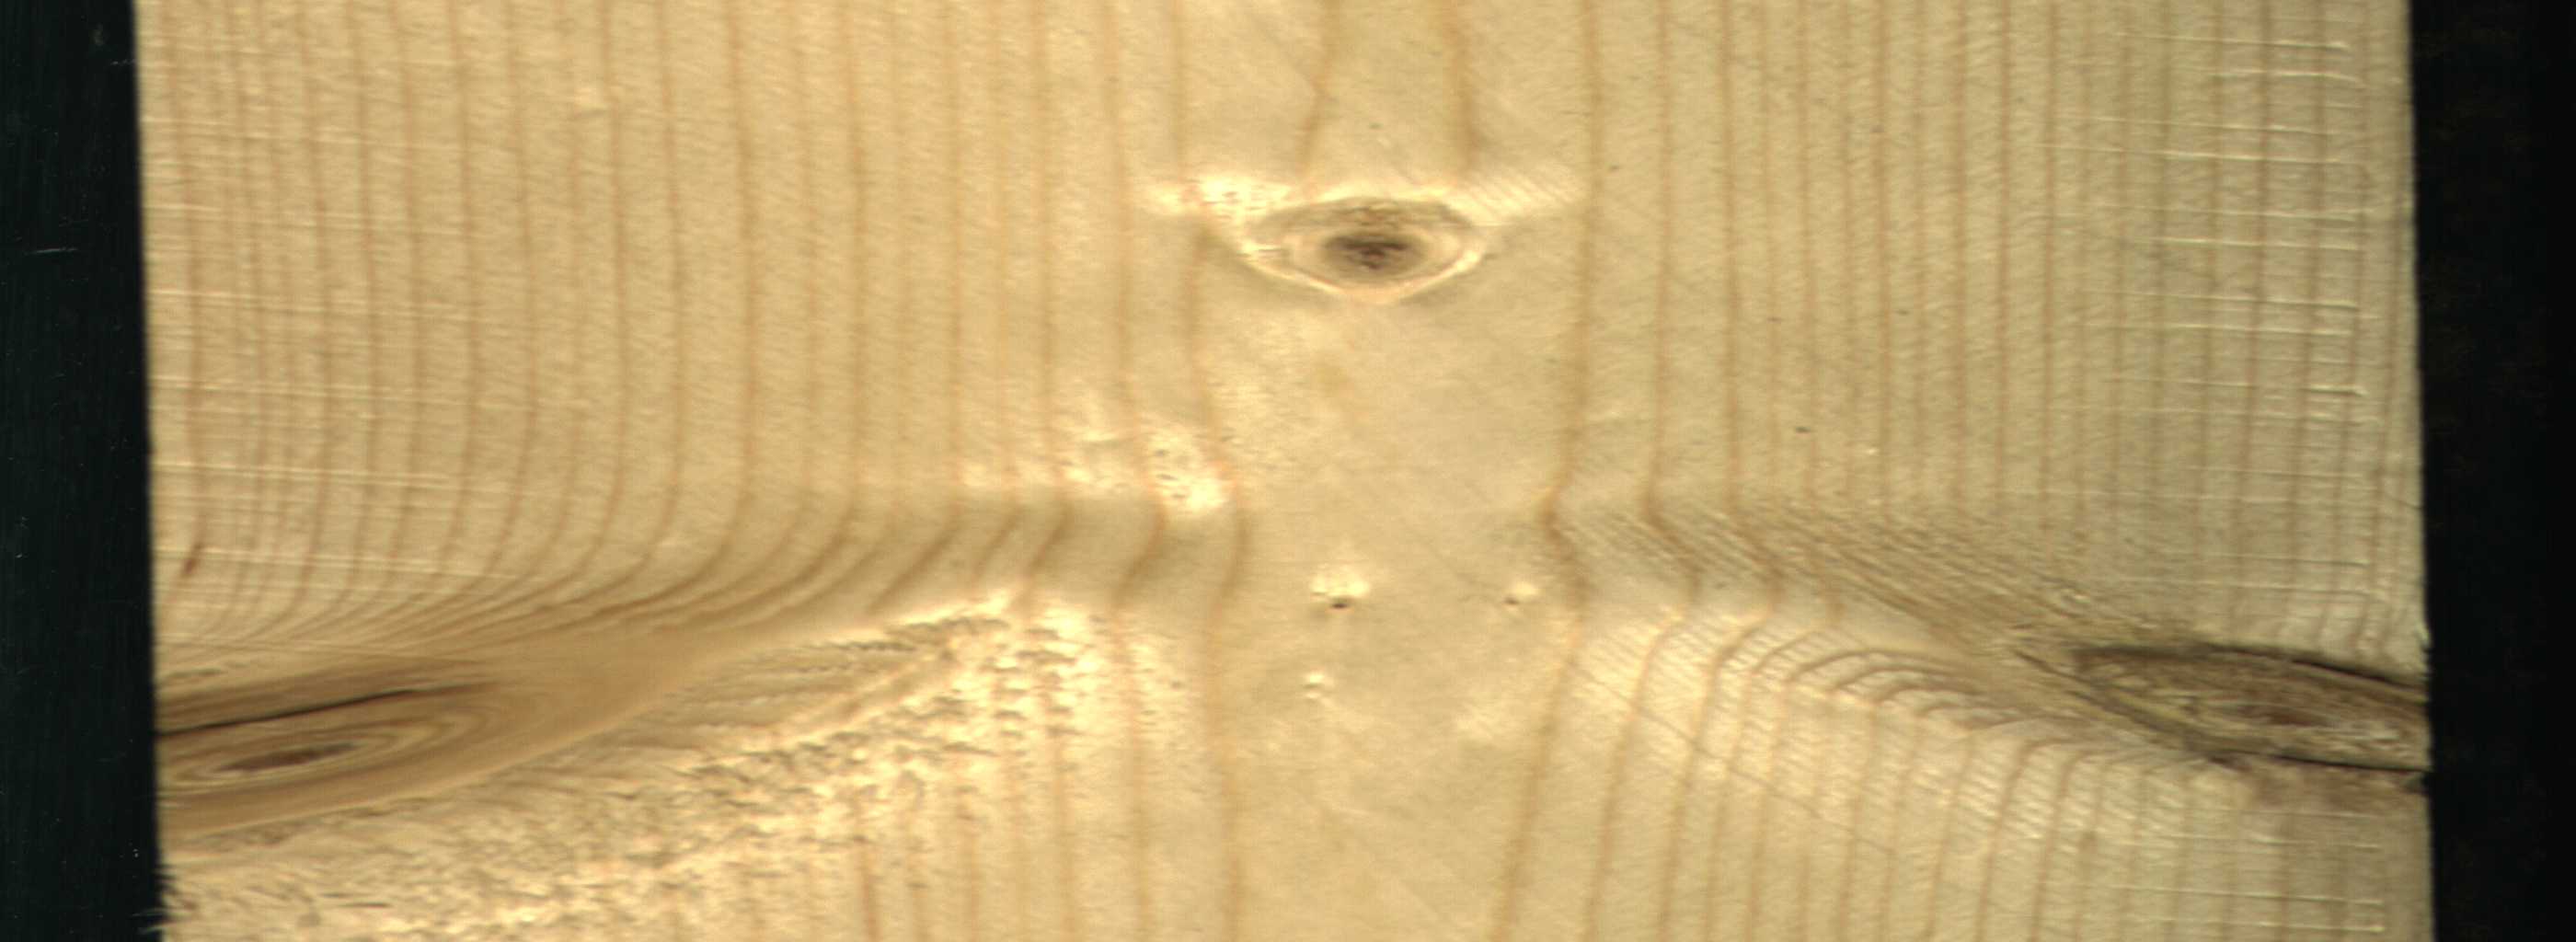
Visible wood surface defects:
knot_with_crack
Dead_Knot
Live_Knot